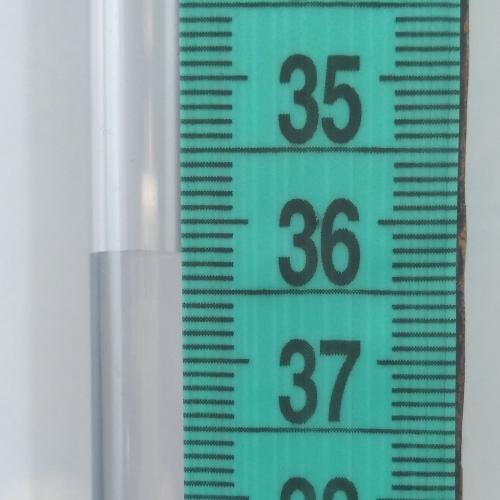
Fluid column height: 36.2 cm